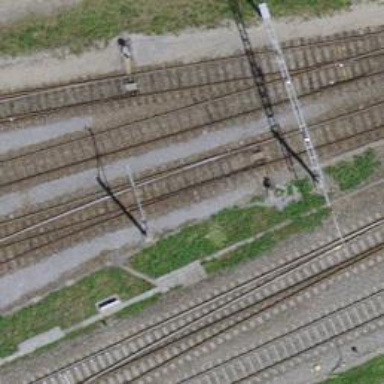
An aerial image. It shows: Railway switch.